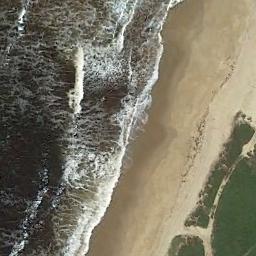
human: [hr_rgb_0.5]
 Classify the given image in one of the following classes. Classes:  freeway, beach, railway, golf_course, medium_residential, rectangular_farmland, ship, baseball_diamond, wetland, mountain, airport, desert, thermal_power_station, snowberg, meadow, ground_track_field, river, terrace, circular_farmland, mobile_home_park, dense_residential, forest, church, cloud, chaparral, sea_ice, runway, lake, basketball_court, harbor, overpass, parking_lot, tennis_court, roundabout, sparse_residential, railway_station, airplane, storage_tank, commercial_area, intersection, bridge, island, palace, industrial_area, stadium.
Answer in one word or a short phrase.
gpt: beach